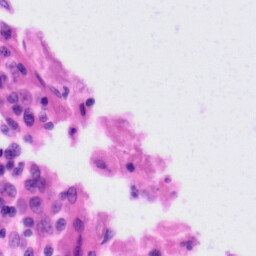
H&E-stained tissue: Tonsil